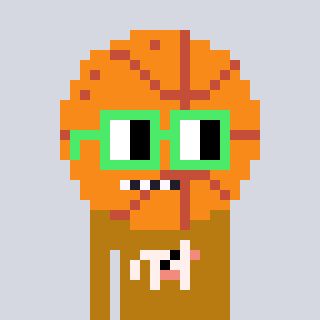
a pixel art character with square light green glasses, a basketball-shaped head and a gold-colored body on a cool background